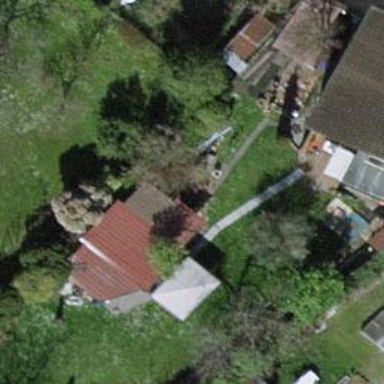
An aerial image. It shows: Garden with deciduous broadleaved trees.